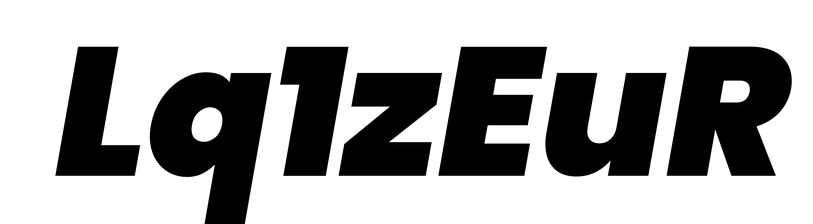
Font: Poppins-BlackItalic